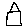
Label: house